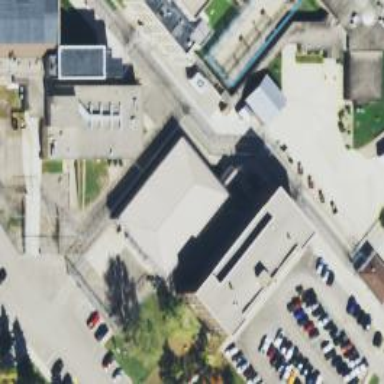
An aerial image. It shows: Building with hipped roof shape.